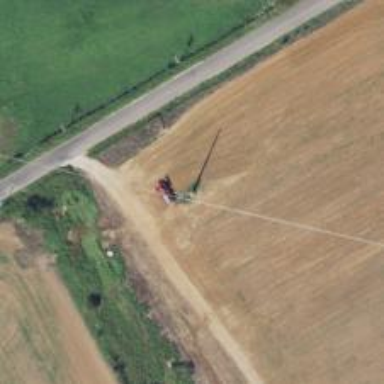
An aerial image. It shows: Power pole.